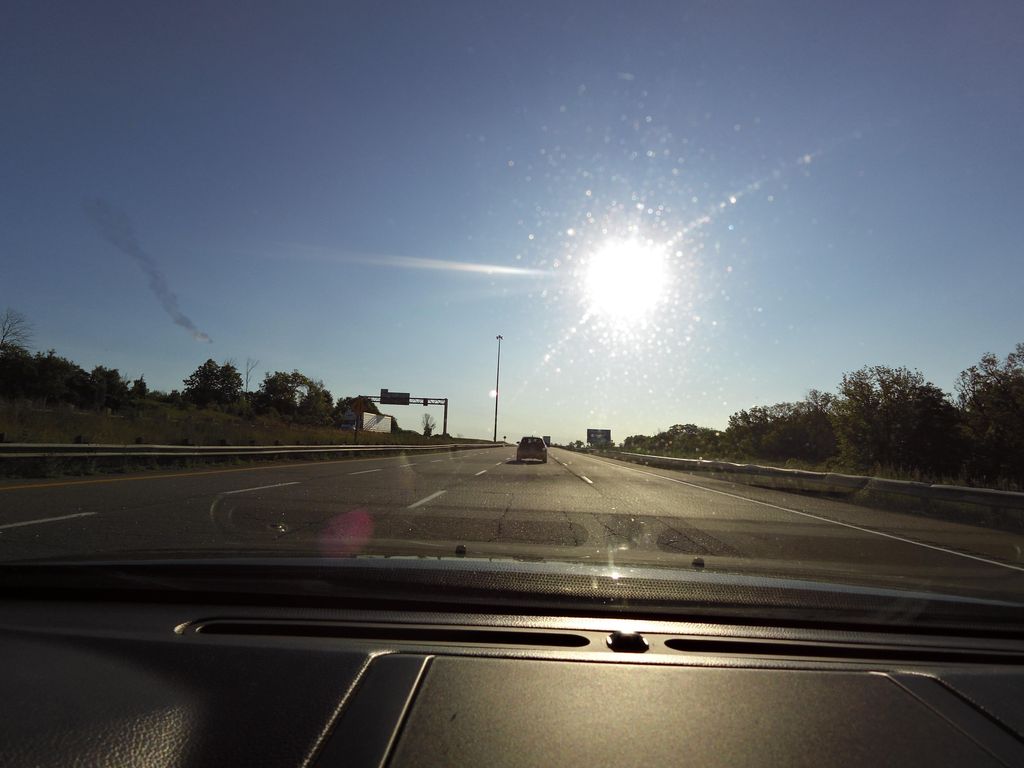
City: hamilton